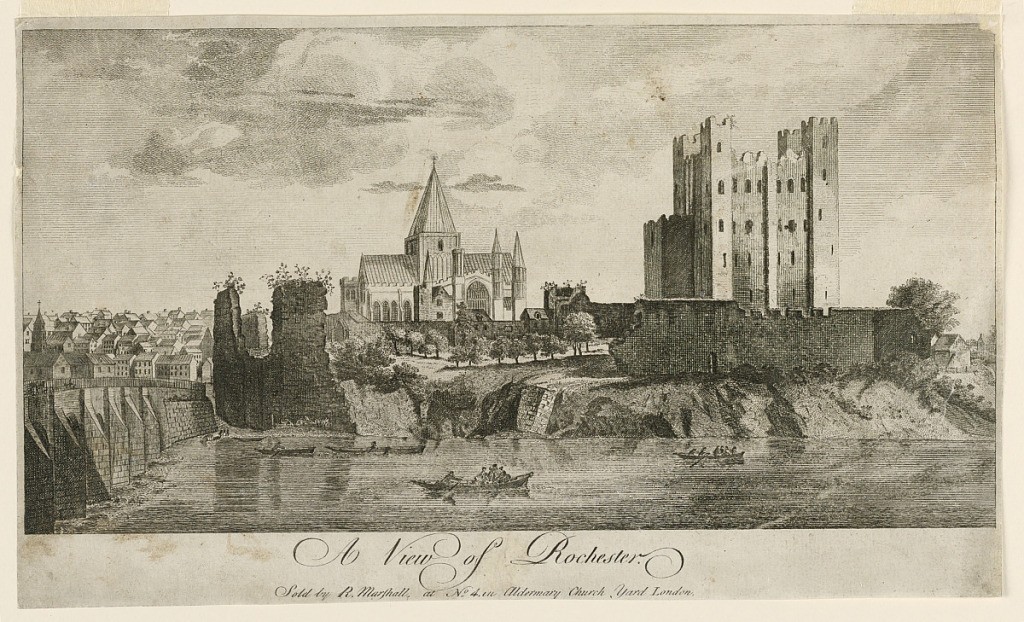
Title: A View of Rochester
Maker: Richard Marshall, British, died 1779
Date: ca. 1710–1730
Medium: Engraving on paper
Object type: Print
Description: The v iew is taken looking across the river midway toward the city of Rochester, with the cathedral and keep in center middle distance. At the extreme left a strone bridge crosses the river. Inscribed in the margin: "A View of Rochester / Sold by R. Marshall at No. 4 in Aldermary Church yard London."